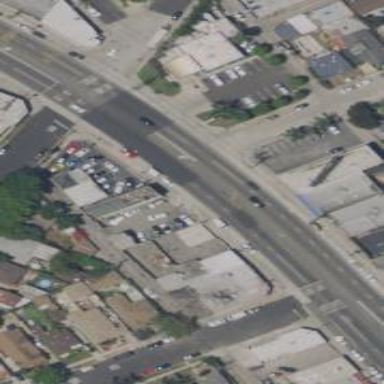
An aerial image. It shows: Primary highway with asphalt surface. It is bordered by commercial establishments.